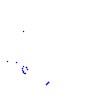
Particle: kaon